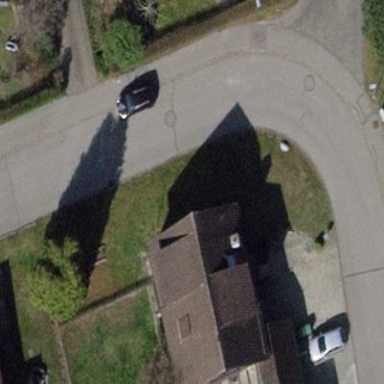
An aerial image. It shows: Simple house.